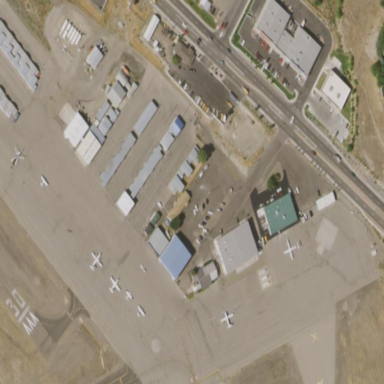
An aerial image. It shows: Apron at the airport.